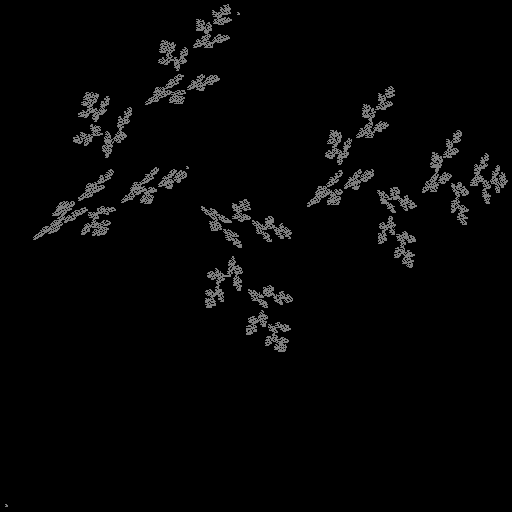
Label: bud